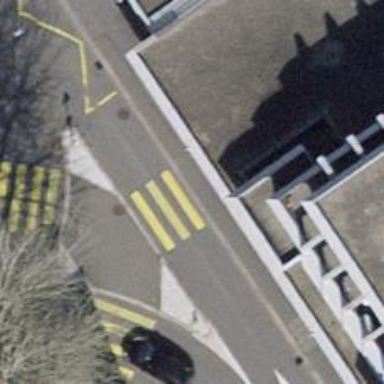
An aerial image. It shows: Kerb barrier.